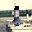
Label: 1